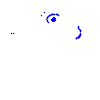
Particle: electron